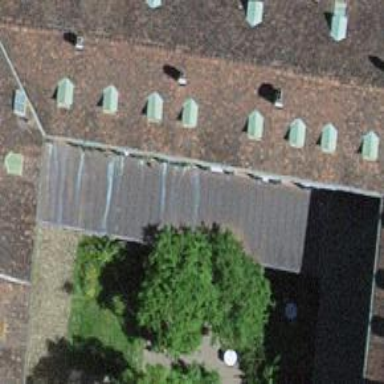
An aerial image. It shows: Historical monastery.